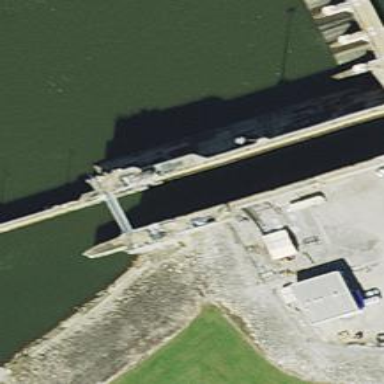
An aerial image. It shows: Lock gate along waterway.